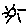
Label: sun